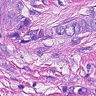
Metastatic tissue present: yes